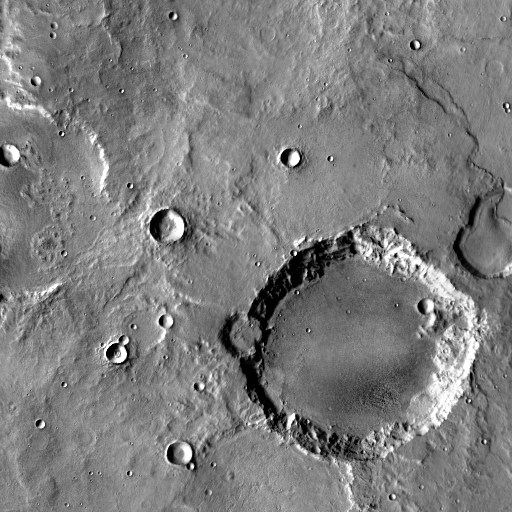
Crater classes present: Background, Other, Buried, Secondary